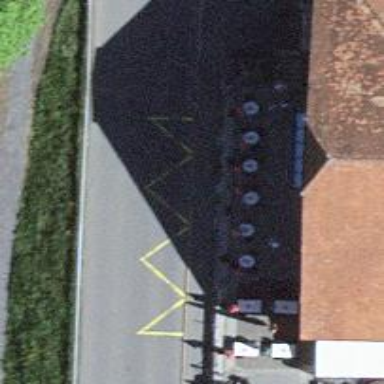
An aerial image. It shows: Platform for public transport on the road.